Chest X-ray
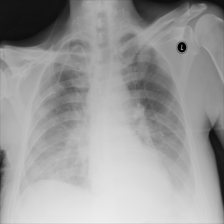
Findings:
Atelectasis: negative
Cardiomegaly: negative
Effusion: positive
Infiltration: positive
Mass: negative
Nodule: negative
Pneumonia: negative
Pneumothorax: negative
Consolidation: negative
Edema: positive
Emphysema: negative
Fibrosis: negative
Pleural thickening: negative
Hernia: negative